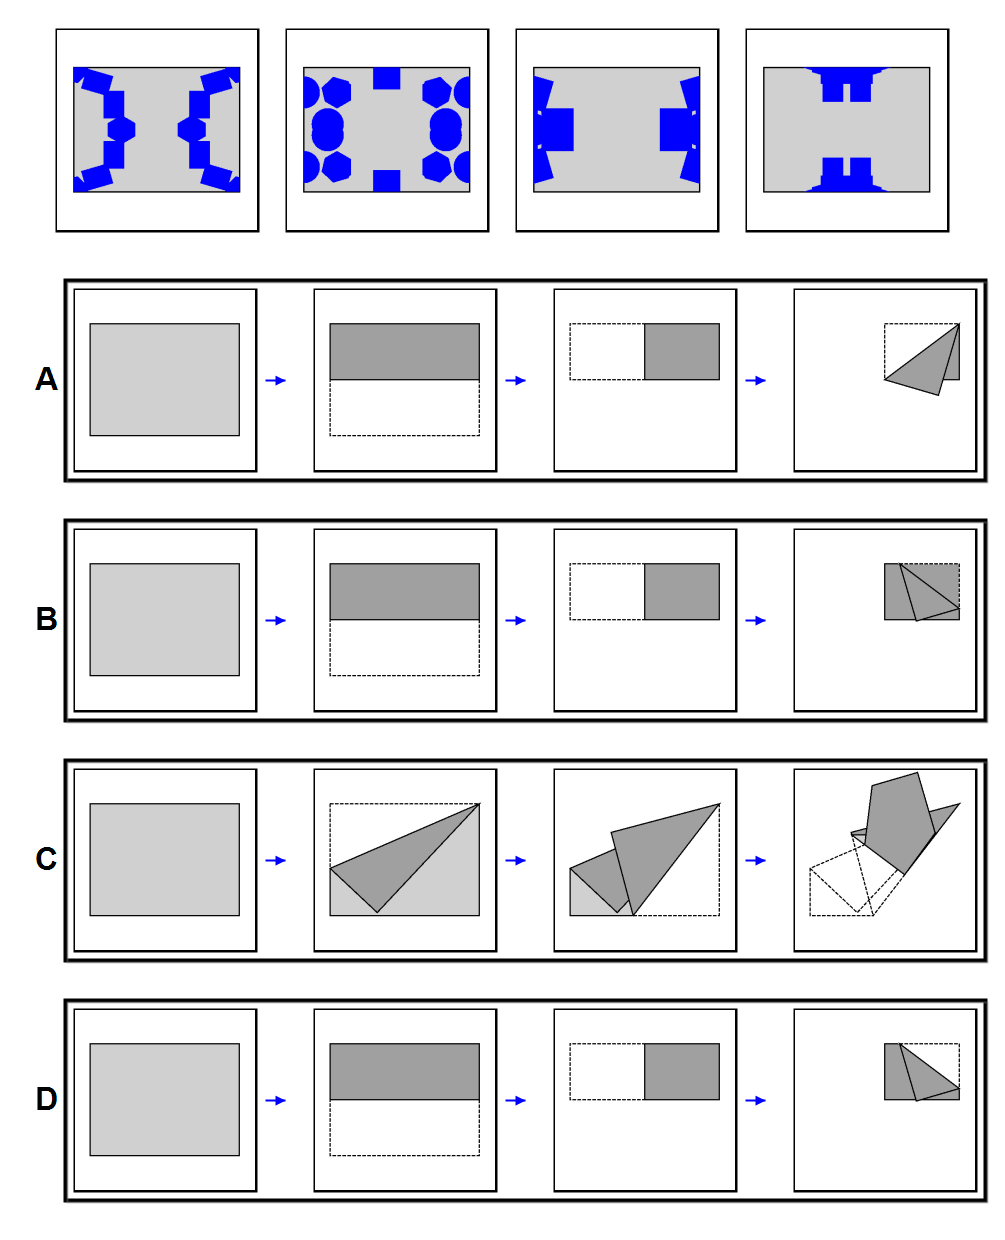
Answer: D